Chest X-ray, PA view. Patient: 42 years old, sex F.
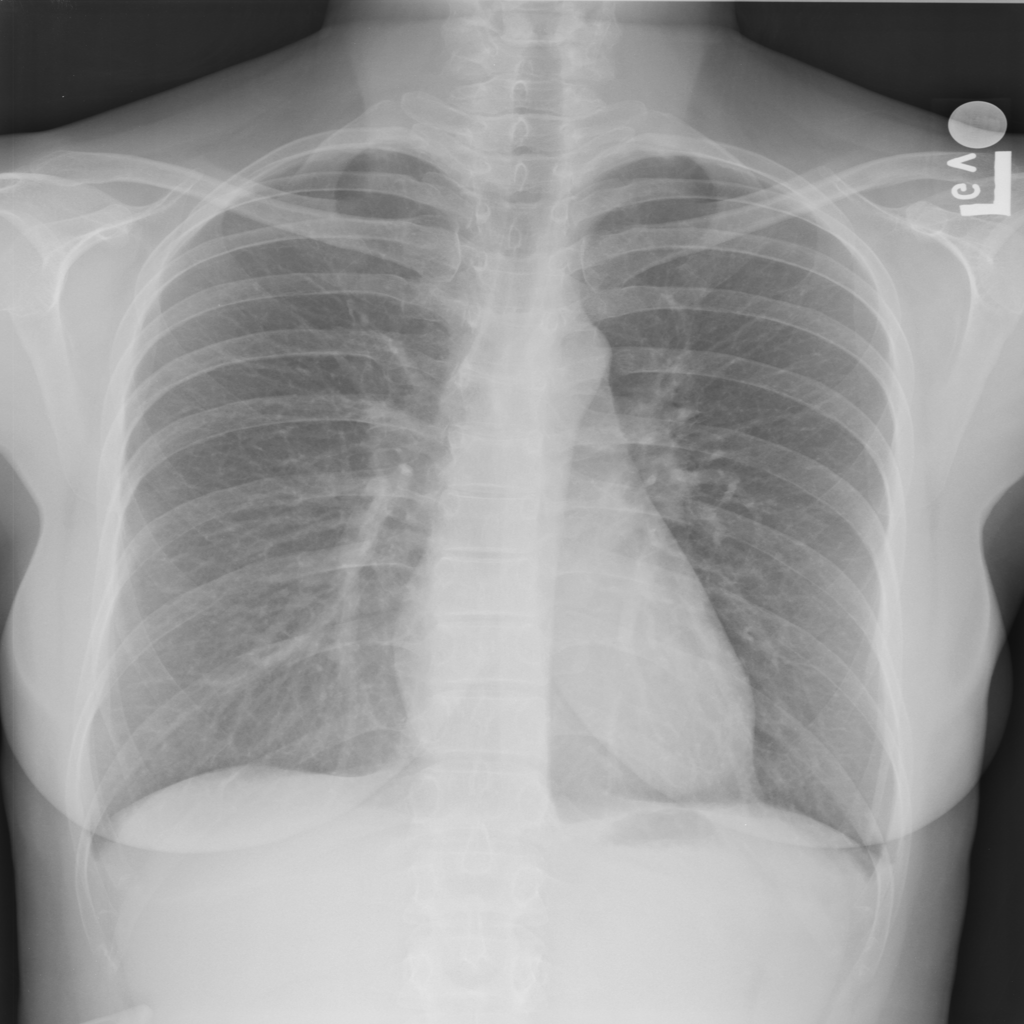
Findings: No Finding